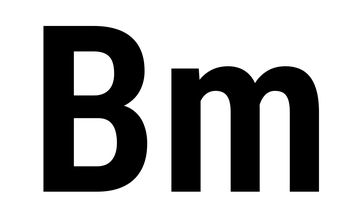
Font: Roboto_Condensed_SemiBold